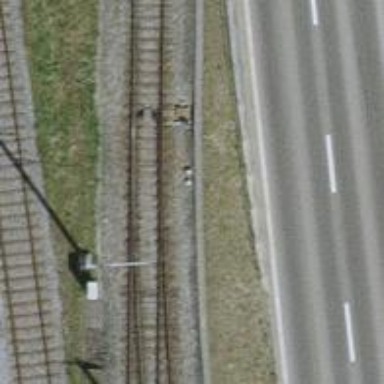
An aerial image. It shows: Railway switch.